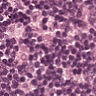
Metastatic tissue present: no